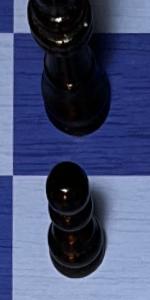
Label: Pawn_Black